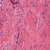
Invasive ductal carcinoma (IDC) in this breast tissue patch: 0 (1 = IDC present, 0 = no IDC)